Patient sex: M
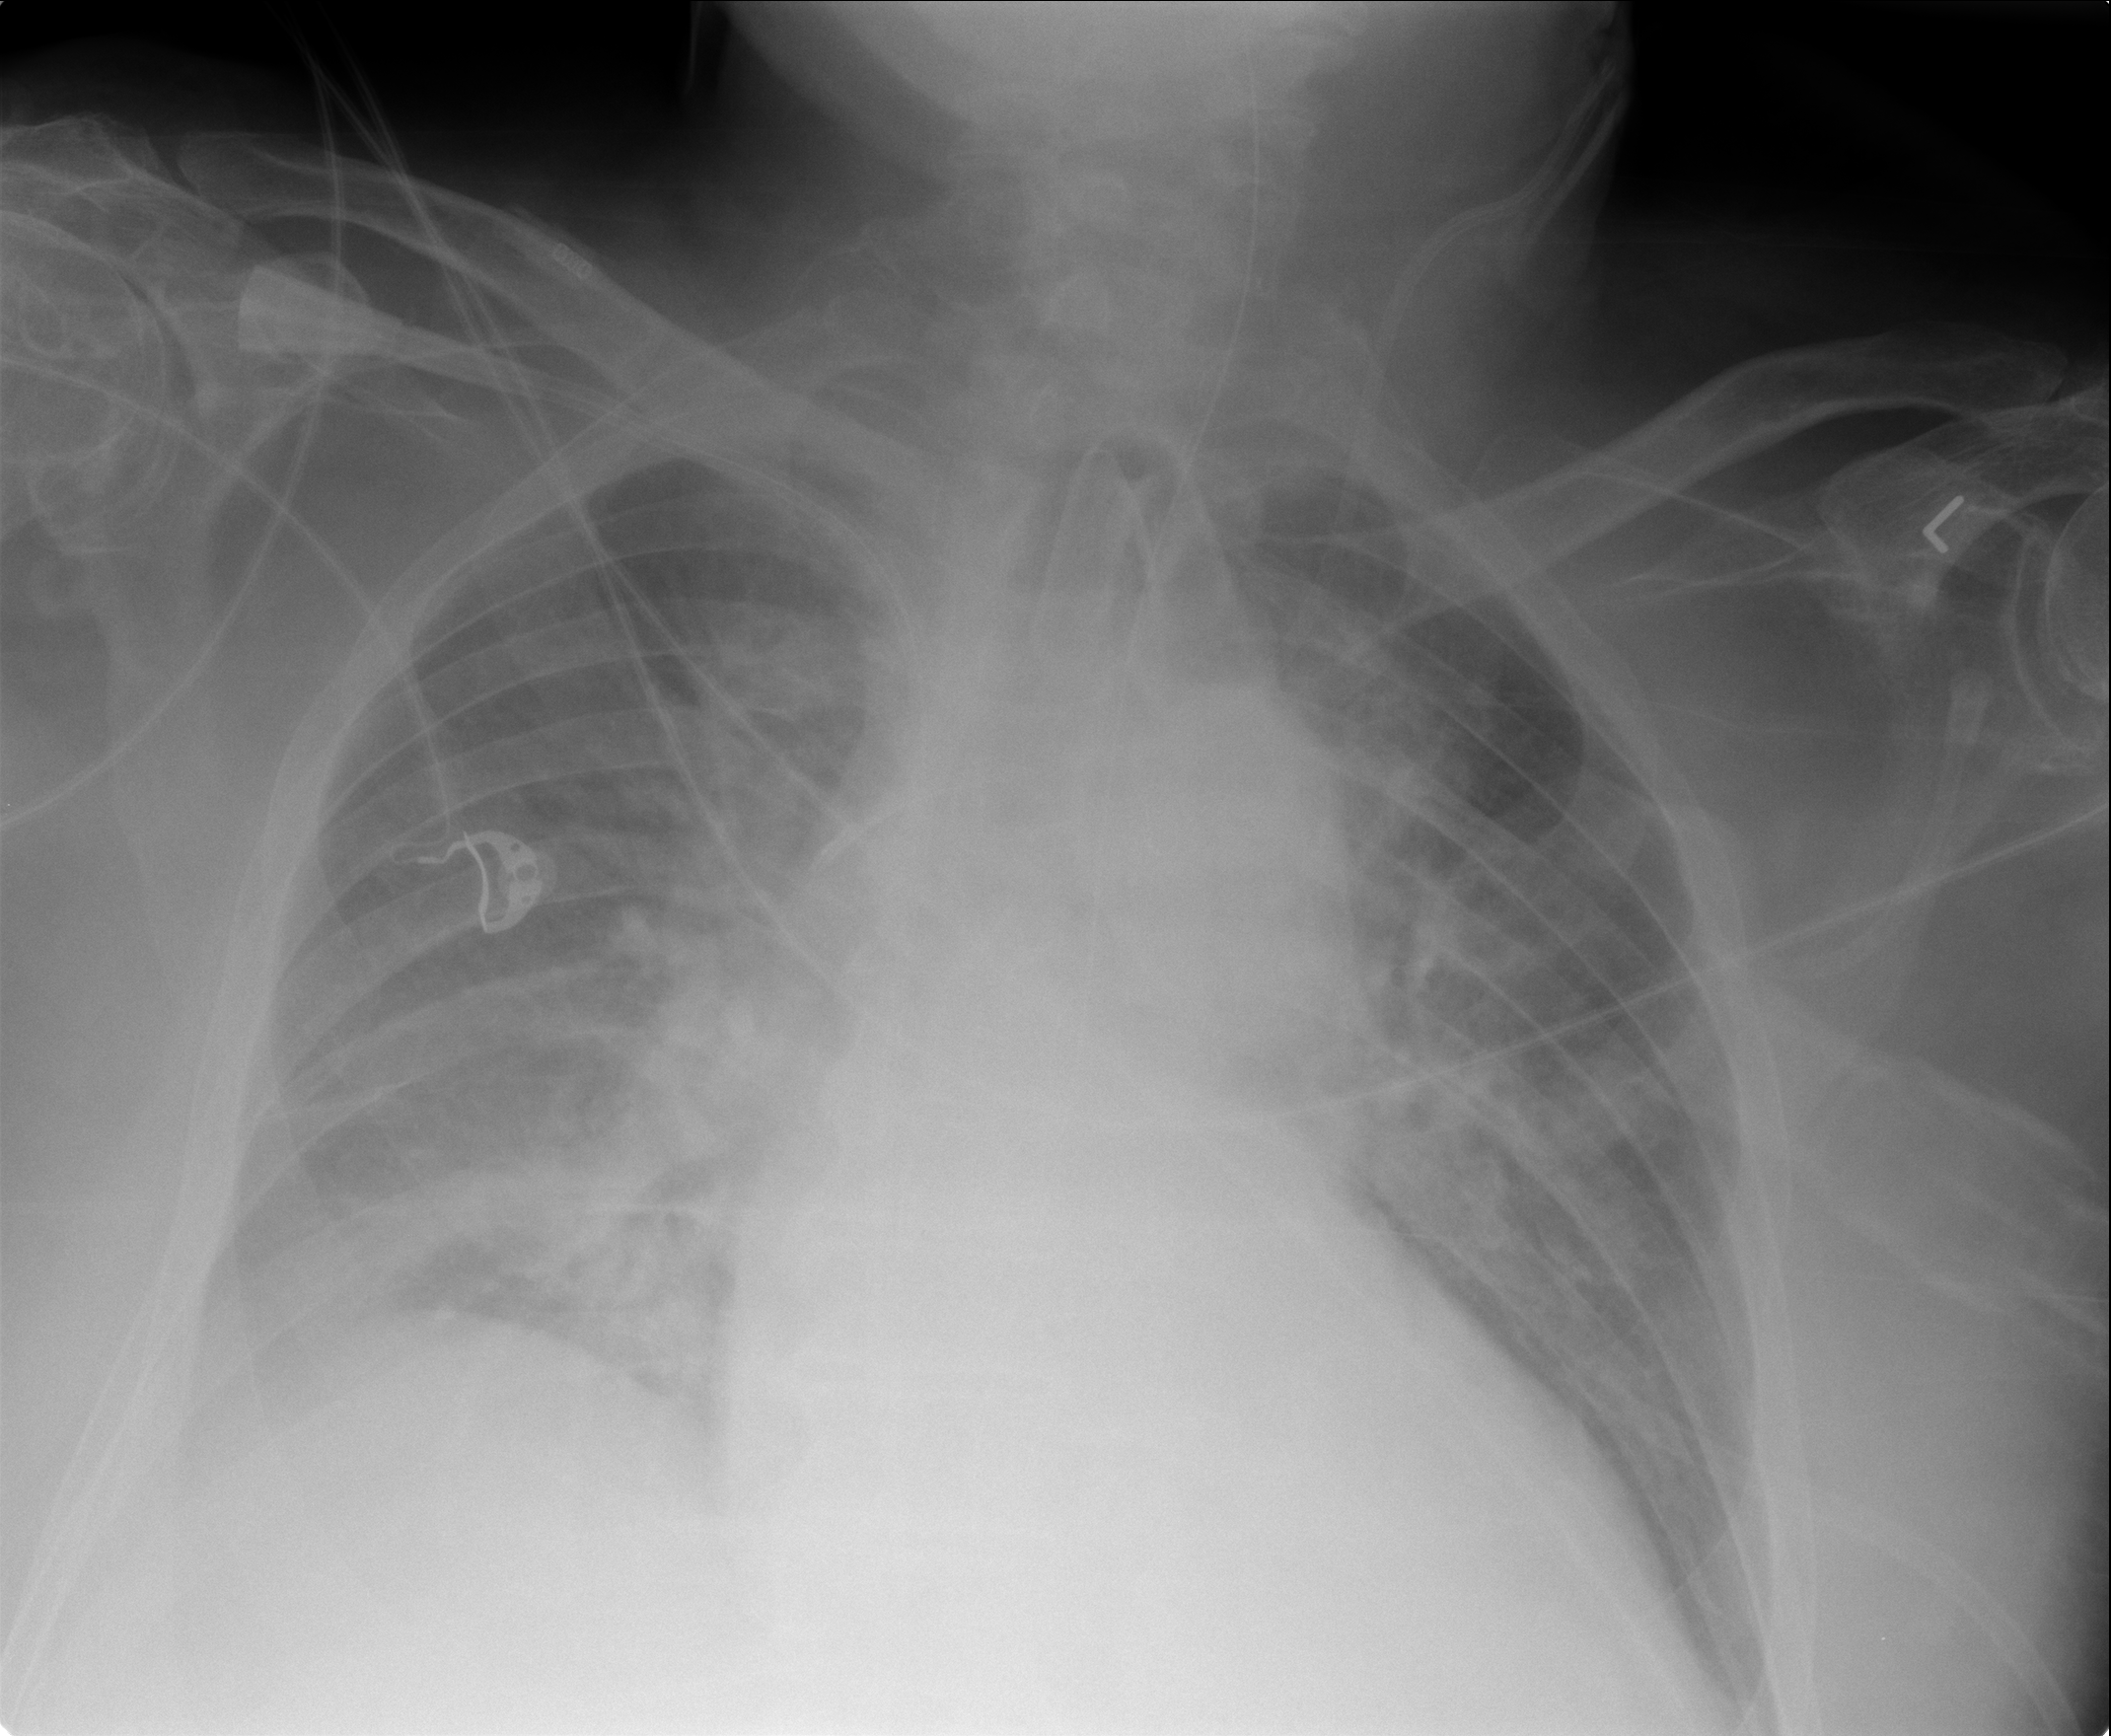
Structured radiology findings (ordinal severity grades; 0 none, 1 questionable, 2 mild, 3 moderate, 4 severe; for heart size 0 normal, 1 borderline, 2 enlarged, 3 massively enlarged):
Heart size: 2
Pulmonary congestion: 3
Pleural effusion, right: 3
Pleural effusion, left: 2
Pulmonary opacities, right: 3
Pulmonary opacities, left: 2
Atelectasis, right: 3
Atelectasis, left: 3